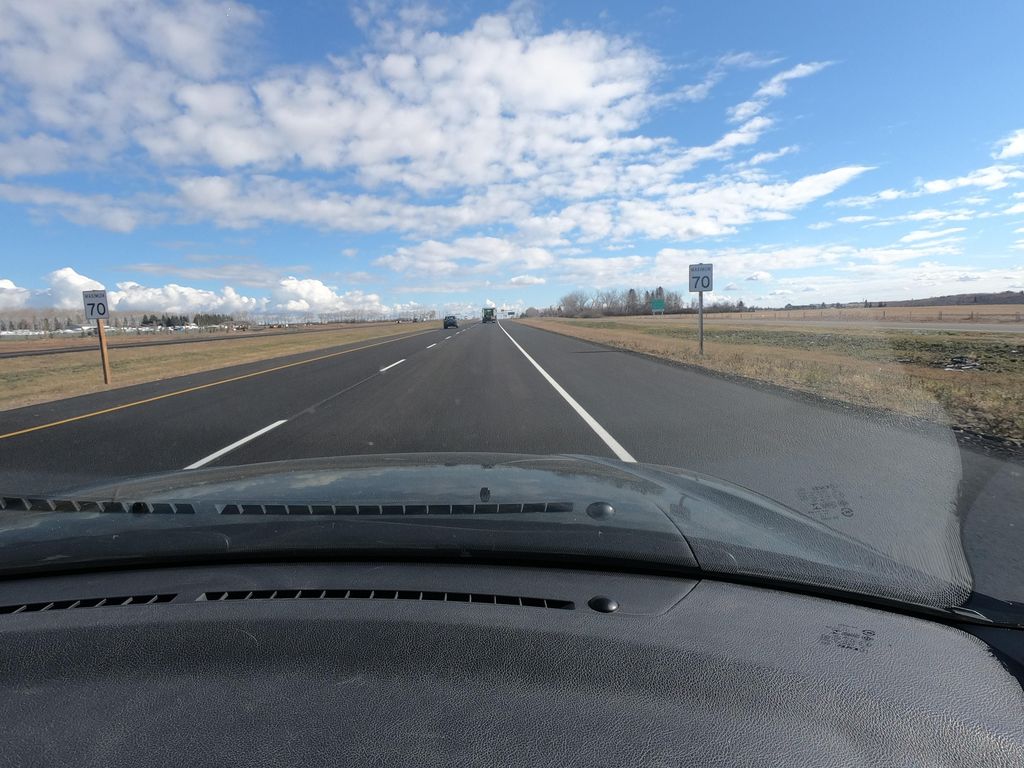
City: calgary